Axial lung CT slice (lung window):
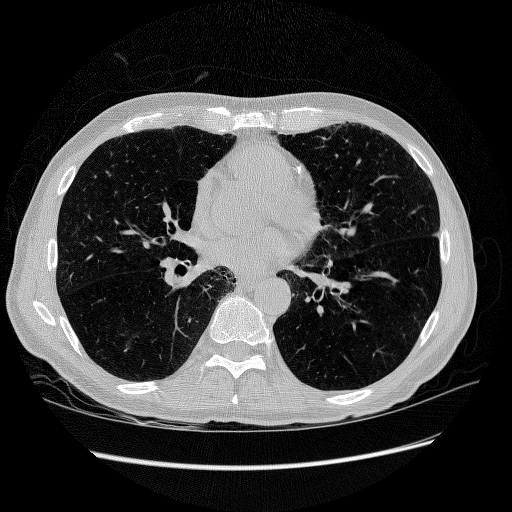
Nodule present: no